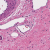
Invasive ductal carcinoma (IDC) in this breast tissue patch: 0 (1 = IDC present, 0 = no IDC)